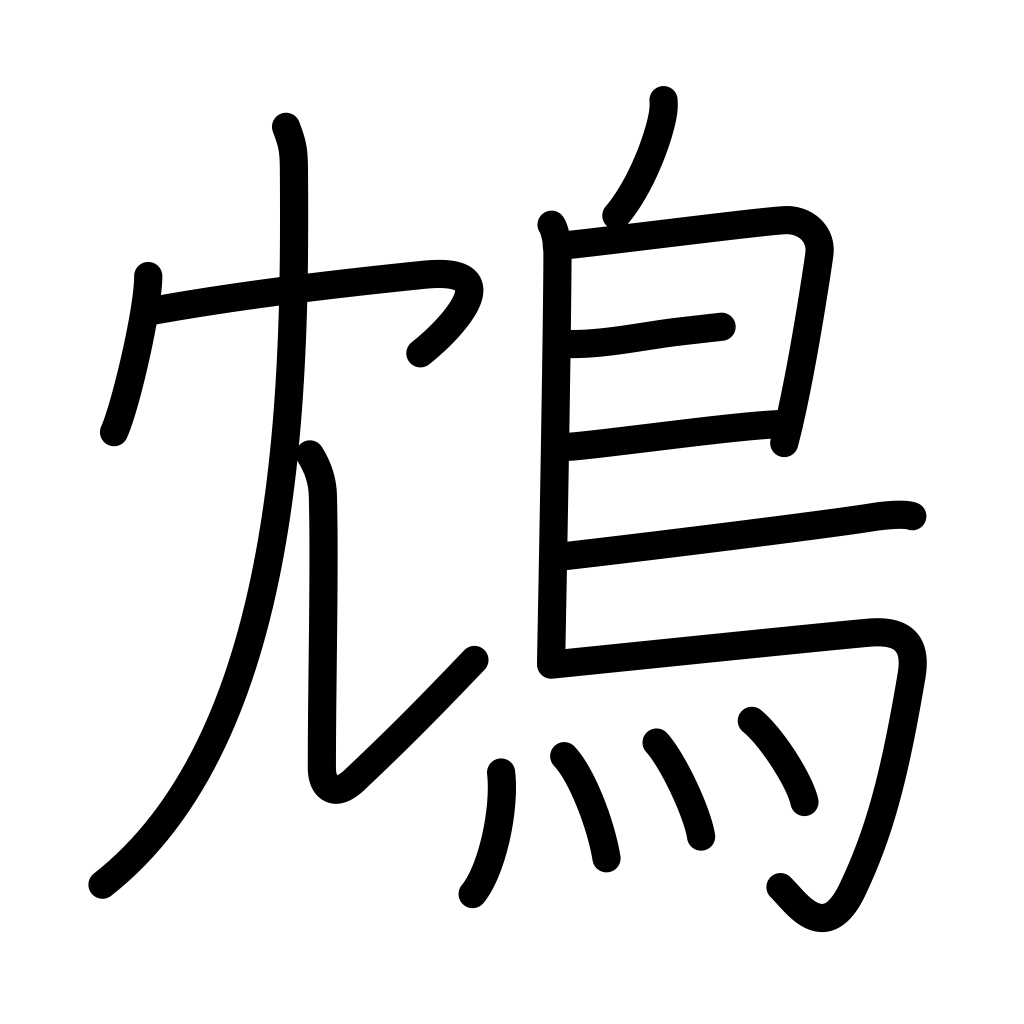
Meaning: a poisonous Chinese bird